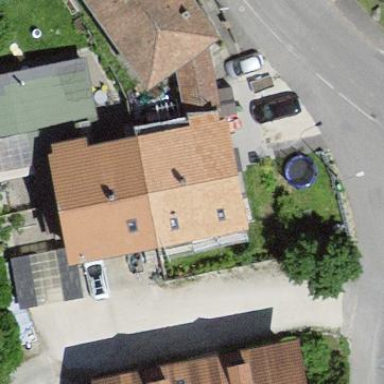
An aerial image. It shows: Terrace building with gabled roof made of roof tiles.